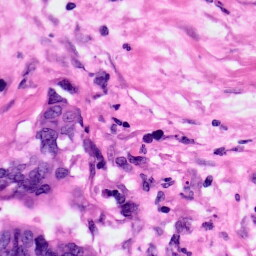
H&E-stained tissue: Pancreatic